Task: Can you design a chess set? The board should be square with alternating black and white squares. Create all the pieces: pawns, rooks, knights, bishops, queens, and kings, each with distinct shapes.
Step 2616:
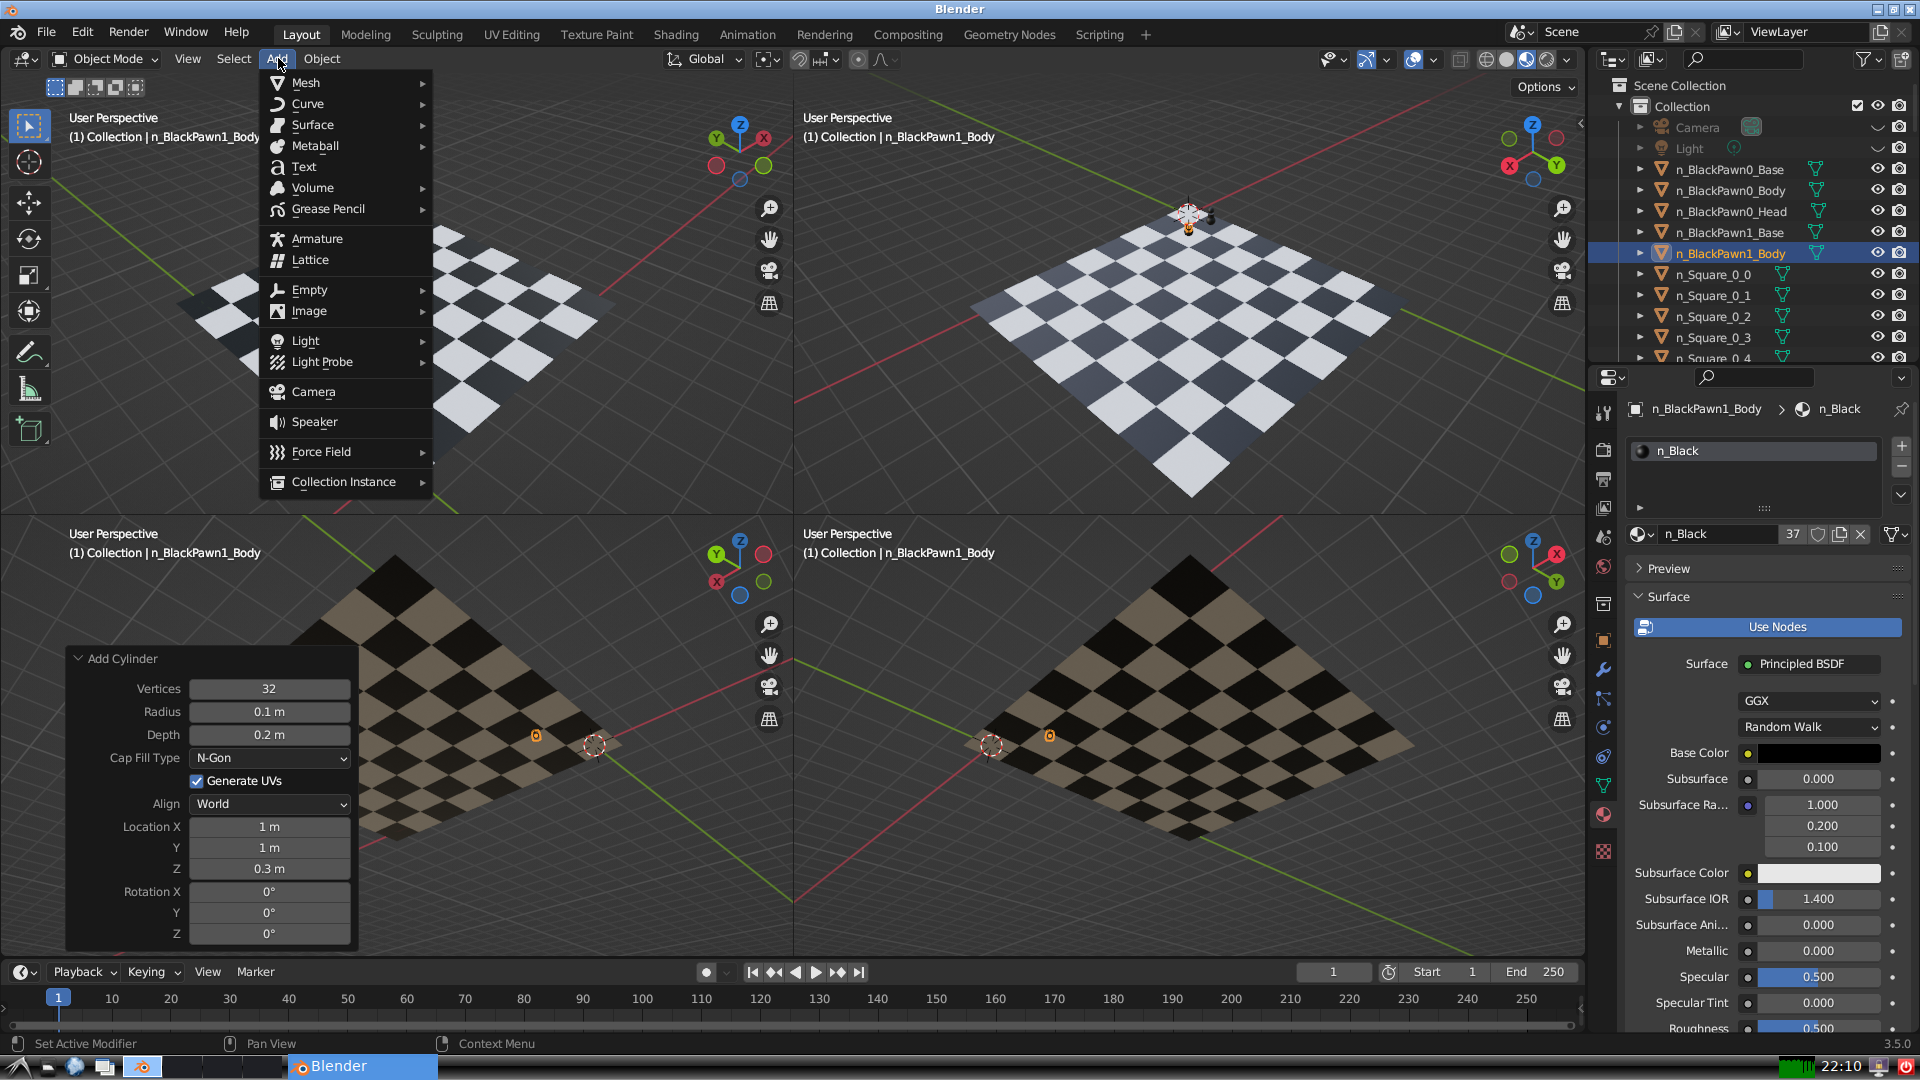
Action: {"mouse_move": [304, 82]}